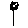
Label: flower